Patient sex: F
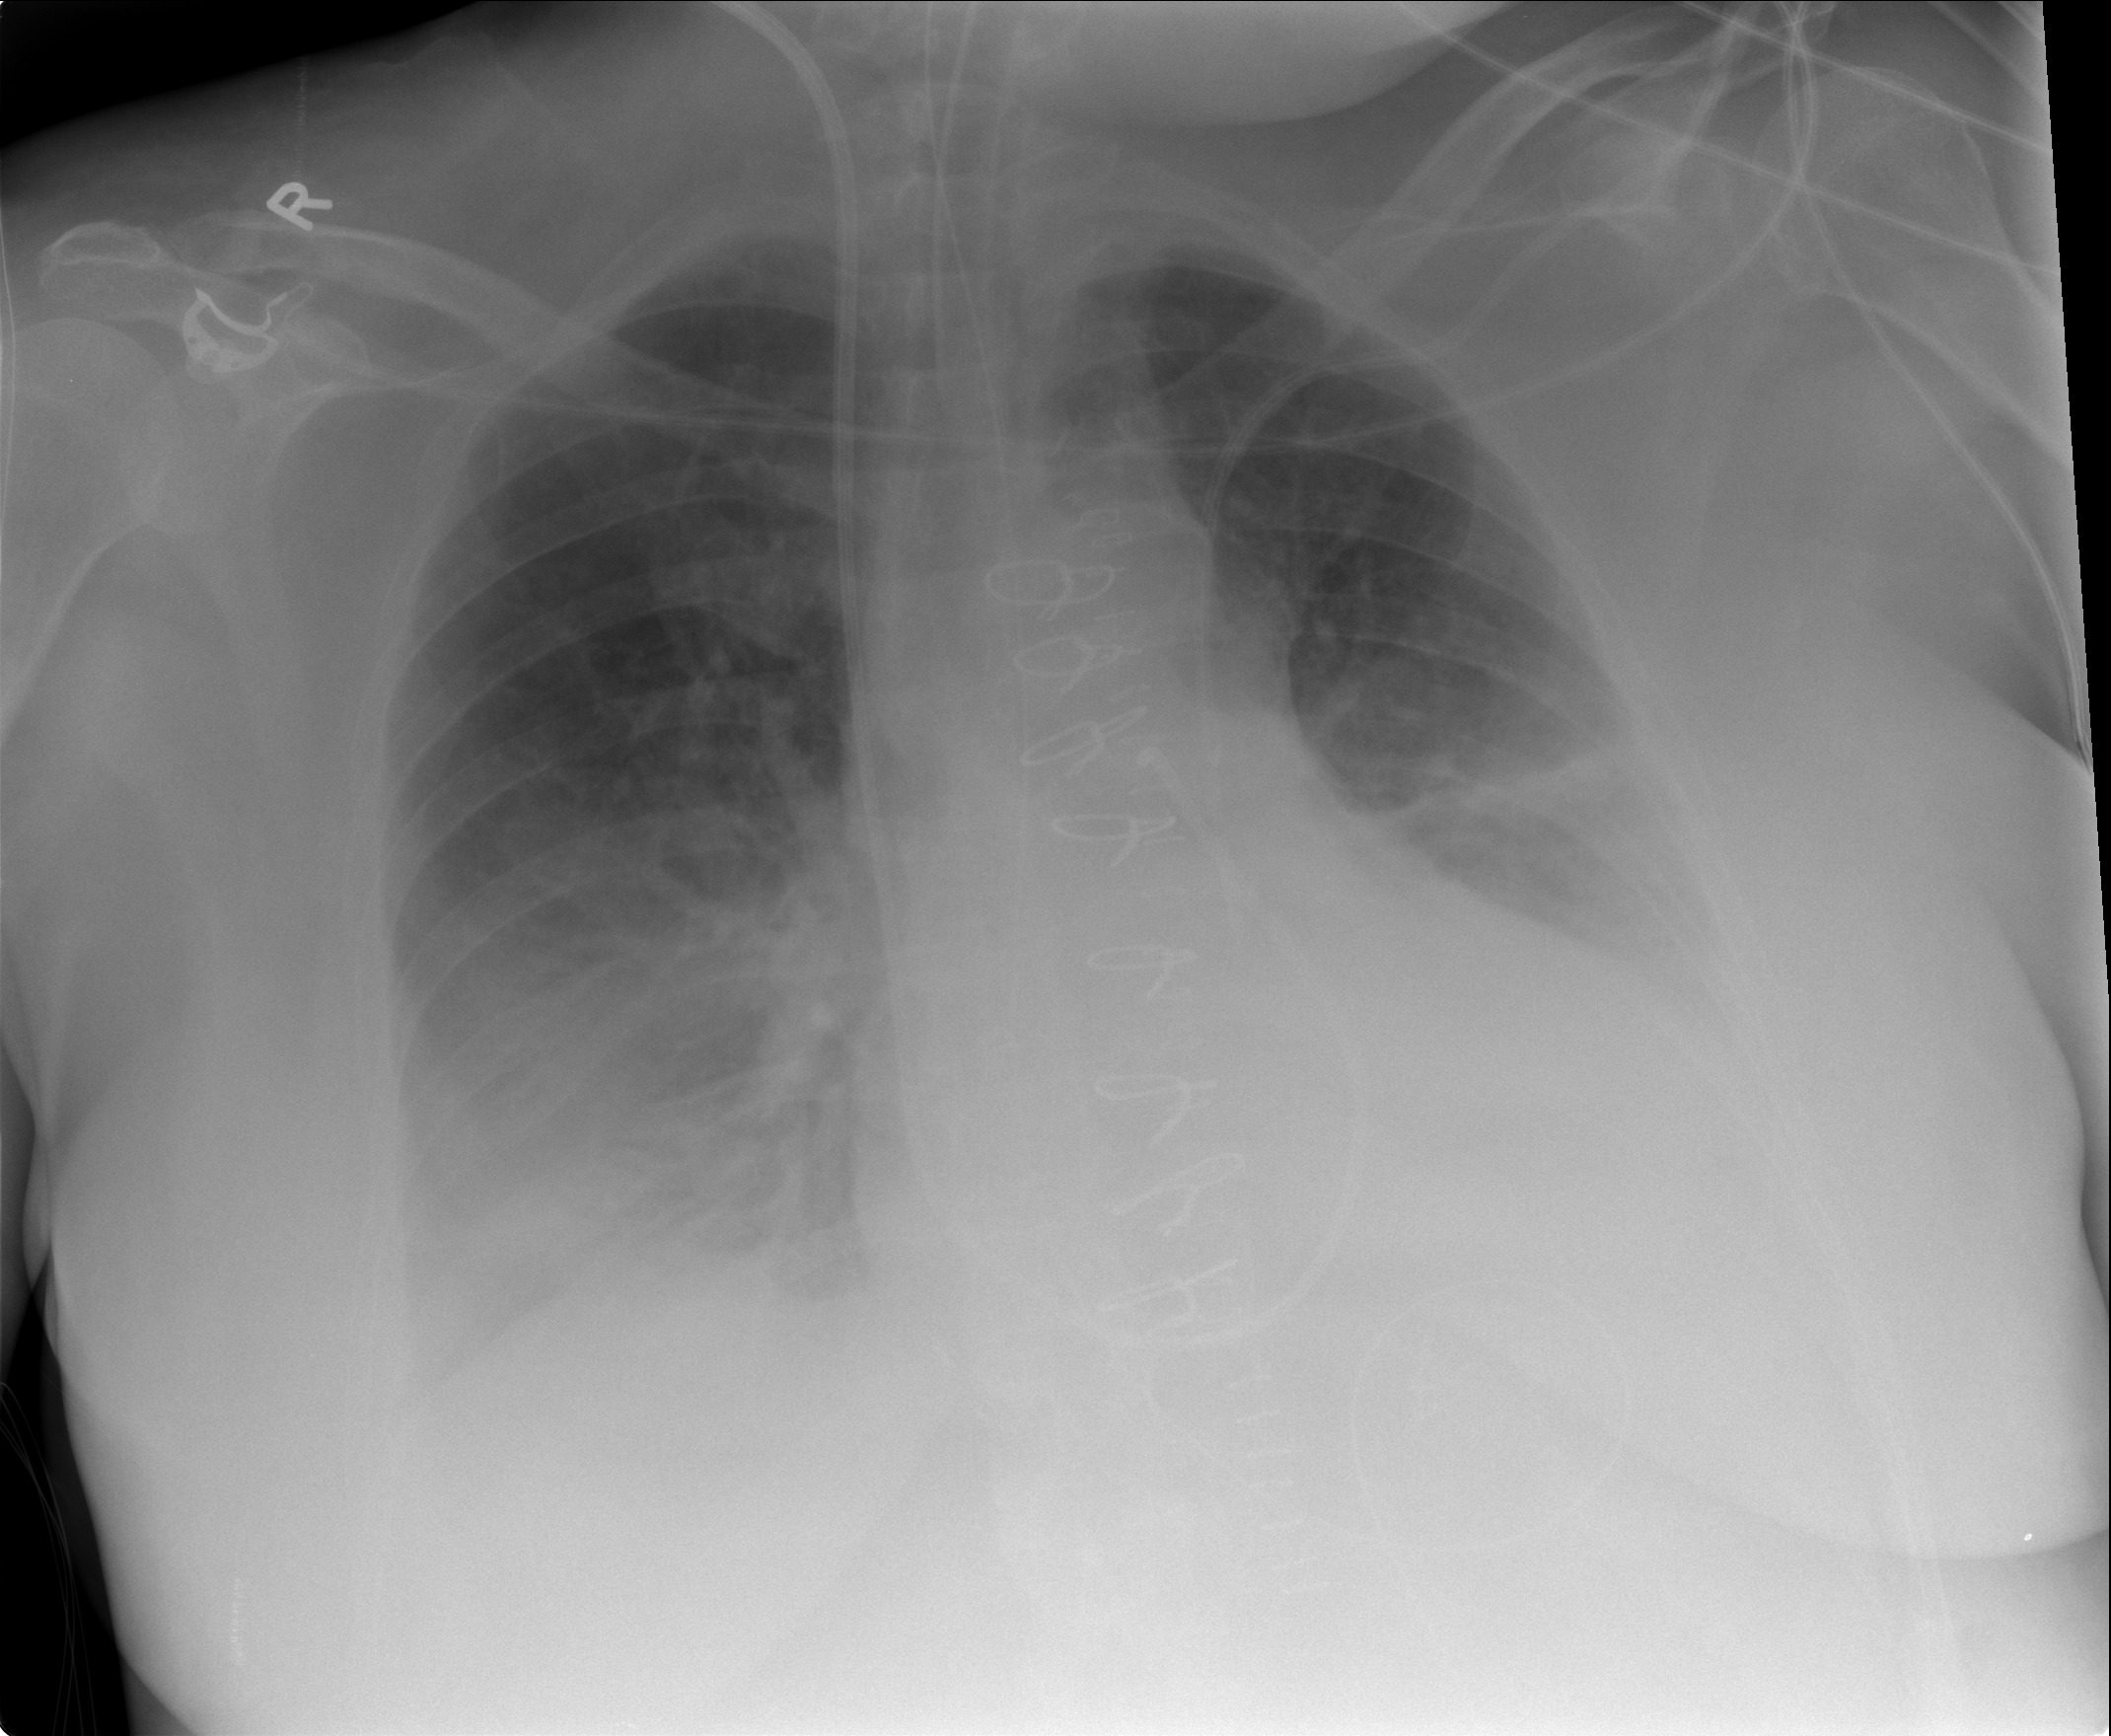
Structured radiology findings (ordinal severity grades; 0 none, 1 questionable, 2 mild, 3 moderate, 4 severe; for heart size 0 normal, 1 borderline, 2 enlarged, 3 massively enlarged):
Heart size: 1
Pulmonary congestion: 0
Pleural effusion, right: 2
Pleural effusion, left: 2
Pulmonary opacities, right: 1
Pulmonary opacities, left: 0
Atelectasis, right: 2
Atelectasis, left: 2